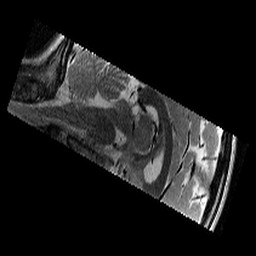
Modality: T2w
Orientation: sagittal
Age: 12
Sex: female
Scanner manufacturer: siemens
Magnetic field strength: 3 T
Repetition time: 9.23 s
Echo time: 0.067 s